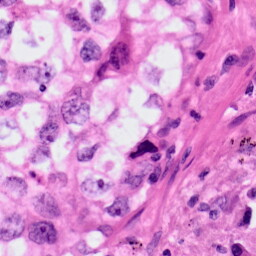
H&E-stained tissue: Lung